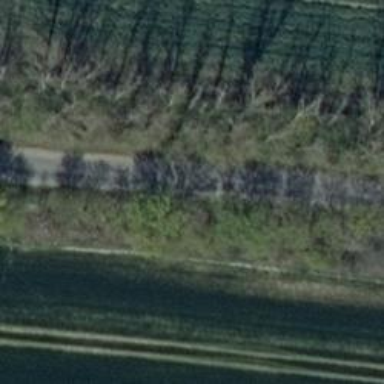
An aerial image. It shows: Row of deciduous broadleaved trees.